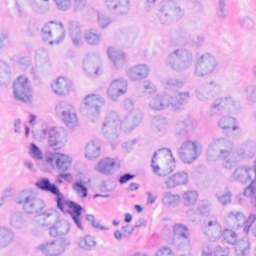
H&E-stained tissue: Breast